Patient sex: F
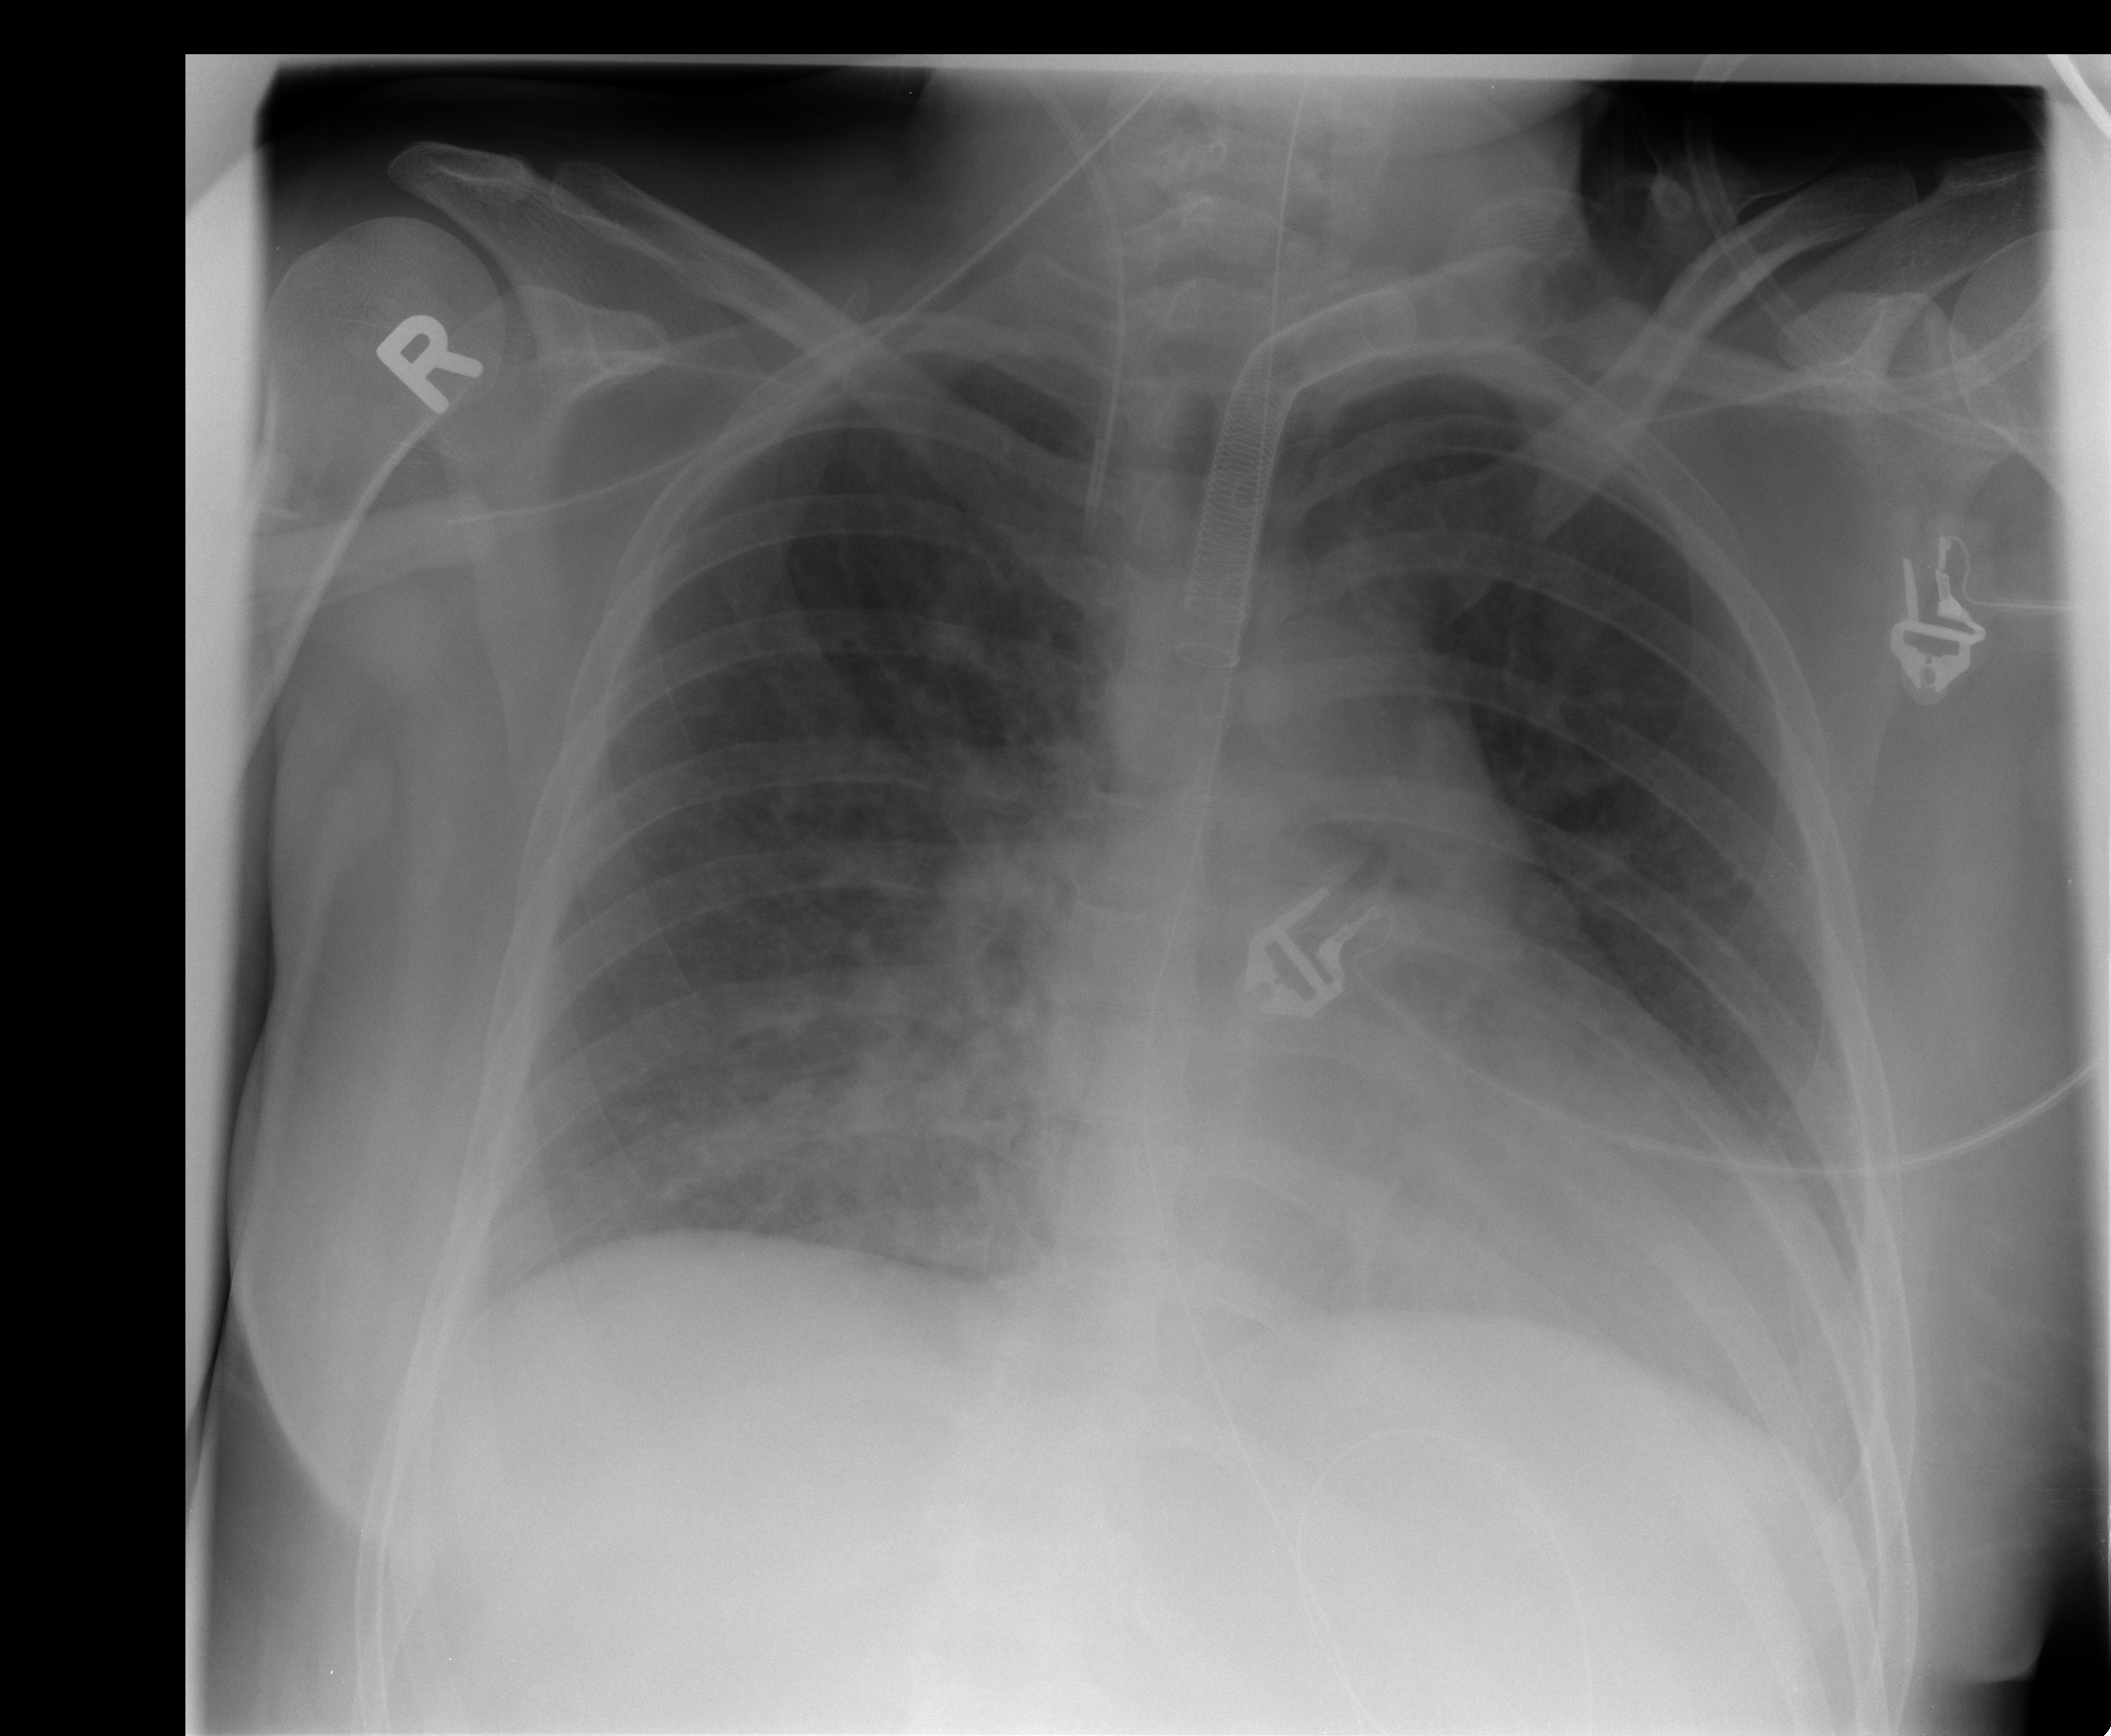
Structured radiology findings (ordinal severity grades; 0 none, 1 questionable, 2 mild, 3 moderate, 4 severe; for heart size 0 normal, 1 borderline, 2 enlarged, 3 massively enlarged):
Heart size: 2
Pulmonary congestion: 1
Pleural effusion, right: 0
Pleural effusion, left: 0
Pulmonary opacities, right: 3
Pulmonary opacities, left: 2
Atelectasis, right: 1
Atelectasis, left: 1